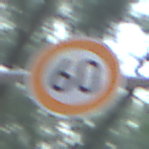
Verkehrszeichen: Geschwindigkeit60
Umgebung: Outdoor, Nature
Tageszeit: SunriseSunset
Wetter: NotSpecified
Licht: Natural
Jahreszeit: Autumn
Kontrast: MediumContrast